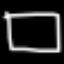
Label: square